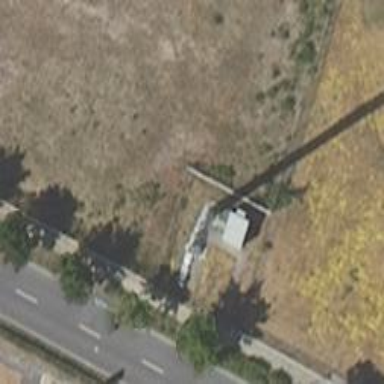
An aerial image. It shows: Communication mast tower.